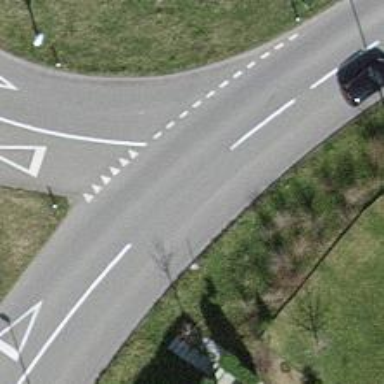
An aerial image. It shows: Tertiary road with asphalt surface.